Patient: sex M, age 64
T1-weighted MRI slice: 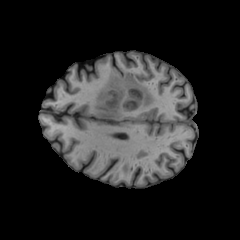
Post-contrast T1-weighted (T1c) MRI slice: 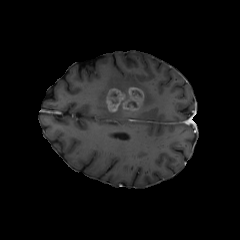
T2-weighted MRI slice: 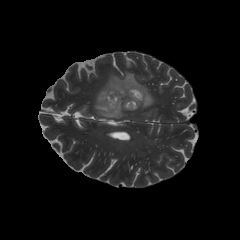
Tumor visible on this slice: yes
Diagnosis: Glioblastoma, IDH-wildtype
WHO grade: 4